Question: I want to create a website that visualizes data. The page should according to the (NO mobile optimization, just different laptop/pc screen sizes) and everything should be visible without scrolling (exception: scrollbars are allowed inside containers'). It should look like the following:

With a lot of googling and trying, I came this far:
'''
I didn't post any code in here, because it would become not
readable in this post. But I pasted the code into jsfiddle
where you can see my current state:
'''
<URL>
Unfortunately, I still have some issues:
- -
What am I doing wrong? - for your help!
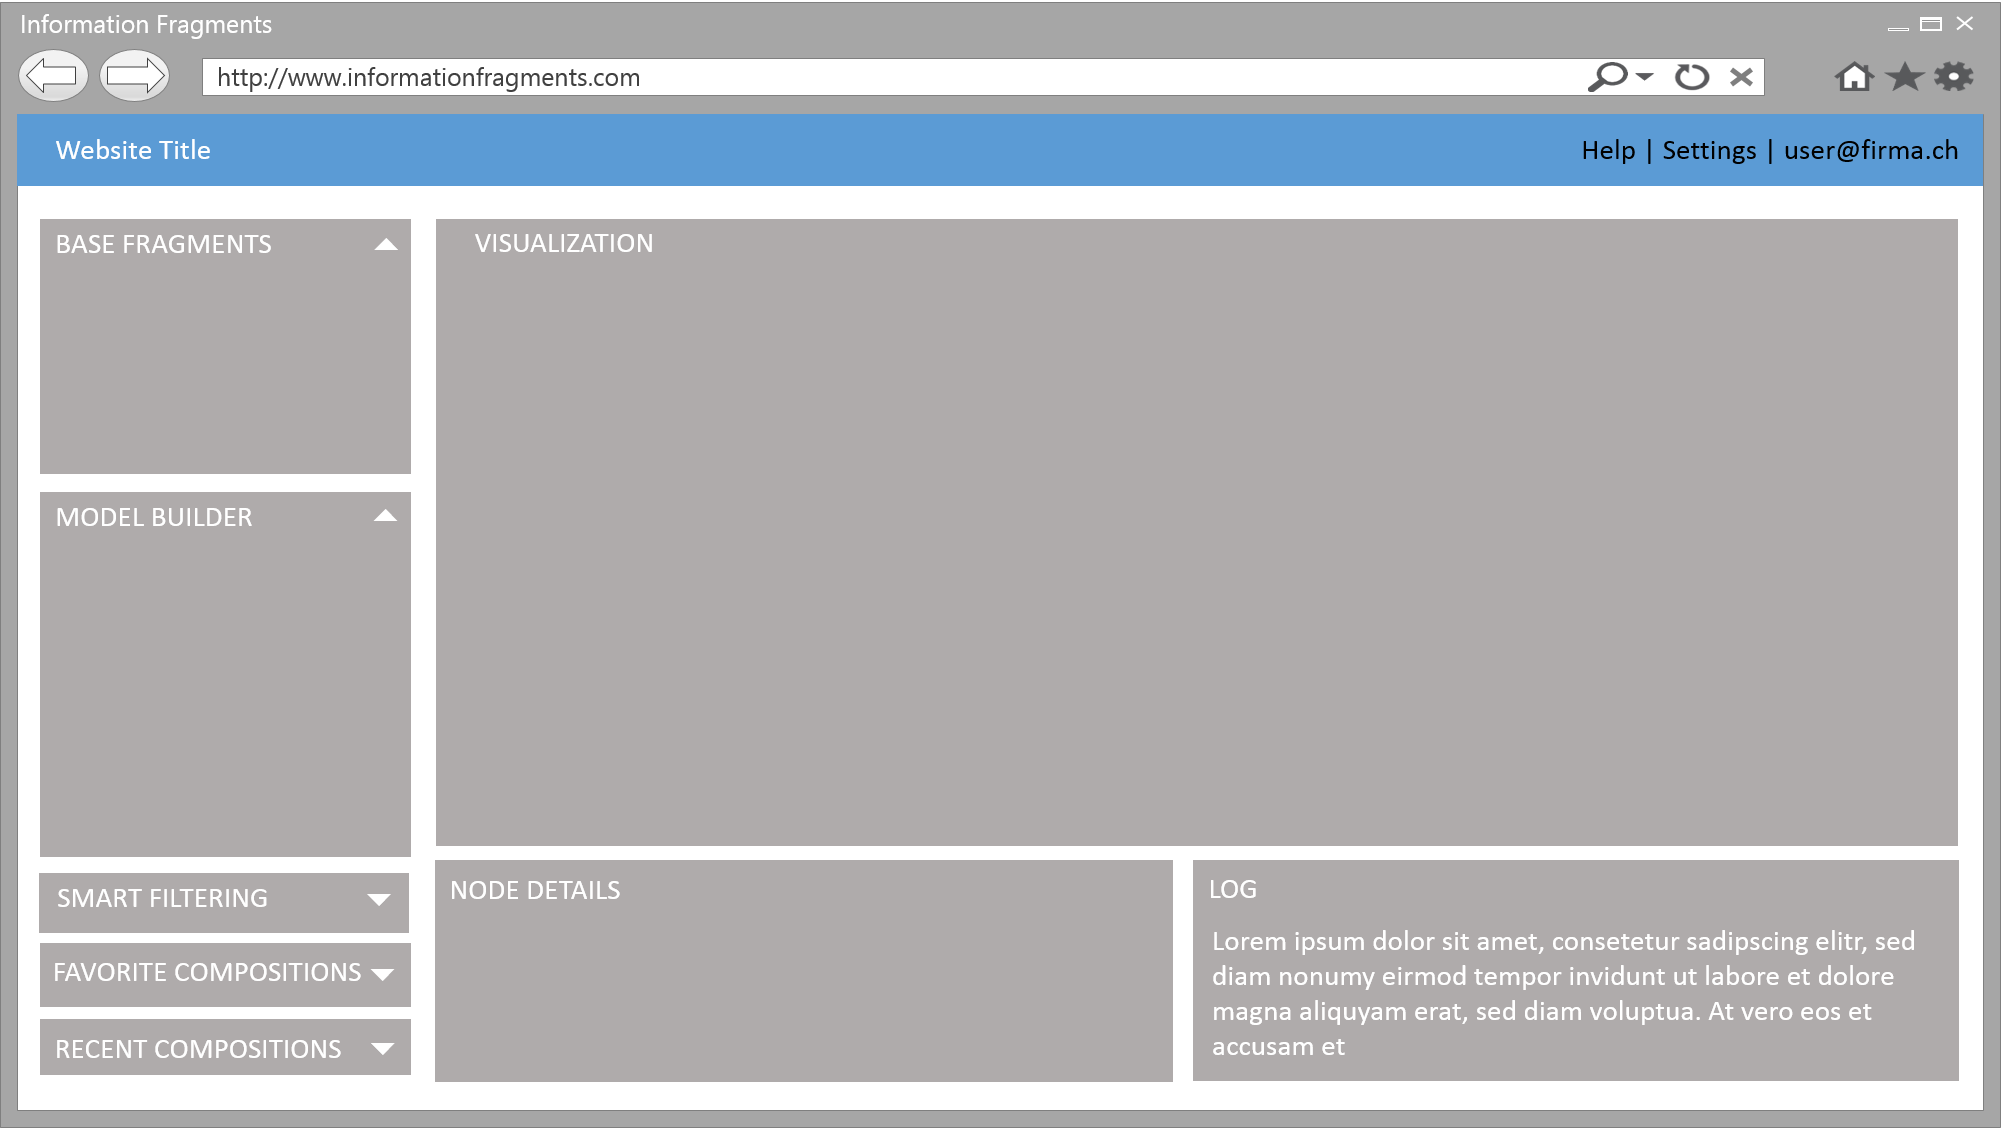
Answer: As far as the fixed height and scrollbar is concerned, here a solution:
<URL>
'''
.FixedHeightContainer
{
float:right;
height: 250px;
width:250px;
padding:3px;
background:#f00;
}
.Content
{
height:224px;
overflow:auto;
background:#fff;
}
'''
'''
<div class="FixedHeightContainer">
<h2>Title</h2>
<div class="Content">
// lot of text
</div>
</div>
'''